Question: How do I encircle different data sets in scatter plot?
What I'm looking for is something like this:

Also, how do I thereafter fill in the circle with a (shaded) colour?
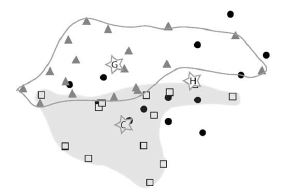
Answer: You may get the path that incoporates all points via a convex hull 'scipy.spatial.ConvexHull'.
'''
import matplotlib.pyplot as plt
import numpy as np; np.random.seed(1)
from scipy.spatial import ConvexHull
x1, y1 = np.random.normal(loc=5, scale=2, size=(2,15))
x2, y2 = np.random.normal(loc=8, scale=2.5, size=(2,13))
plt.scatter(x1, y1)
plt.scatter(x2, y2)
def encircle(x,y, ax=None, **kw):
if not ax: ax=plt.gca()
p = np.c_[x,y]
hull = ConvexHull(p)
poly = plt.Polygon(p[hull.vertices,:], **kw)
ax.add_patch(poly)
encircle(x1, y1, ec="k", fc="gold", alpha=0.2)
encircle(x2, y2, ec="orange", fc="none")
plt.show()
'''
<URL>
Another option is to draw a circle around the mean of the point cloud.
'''
import matplotlib.pyplot as plt
import numpy as np; np.random.seed(1)
from scipy.spatial import ConvexHull
x1, y1 = np.random.normal(loc=5, scale=2, size=(2,15))
x2, y2 = np.random.normal(loc=8, scale=2.5, size=(2,13))
plt.scatter(x1, y1)
plt.scatter(x2, y2)
def encircle2(x,y, ax=None, **kw):
if not ax: ax=plt.gca()
p = np.c_[x,y]
mean = np.mean(p, axis=0)
d = p-mean
r = np.max(np.sqrt(d[:,0]**2+d[:,1]**2 ))
circ = plt.Circle(mean, radius=1.05*r,**kw)
ax.add_patch(circ)
encircle2(x1, y1, ec="k", fc="gold", alpha=0.2)
encircle2(x2, y2, ec="orange", fc="none")
plt.gca().relim()
plt.gca().autoscale_view()
plt.show()
'''
<URL>